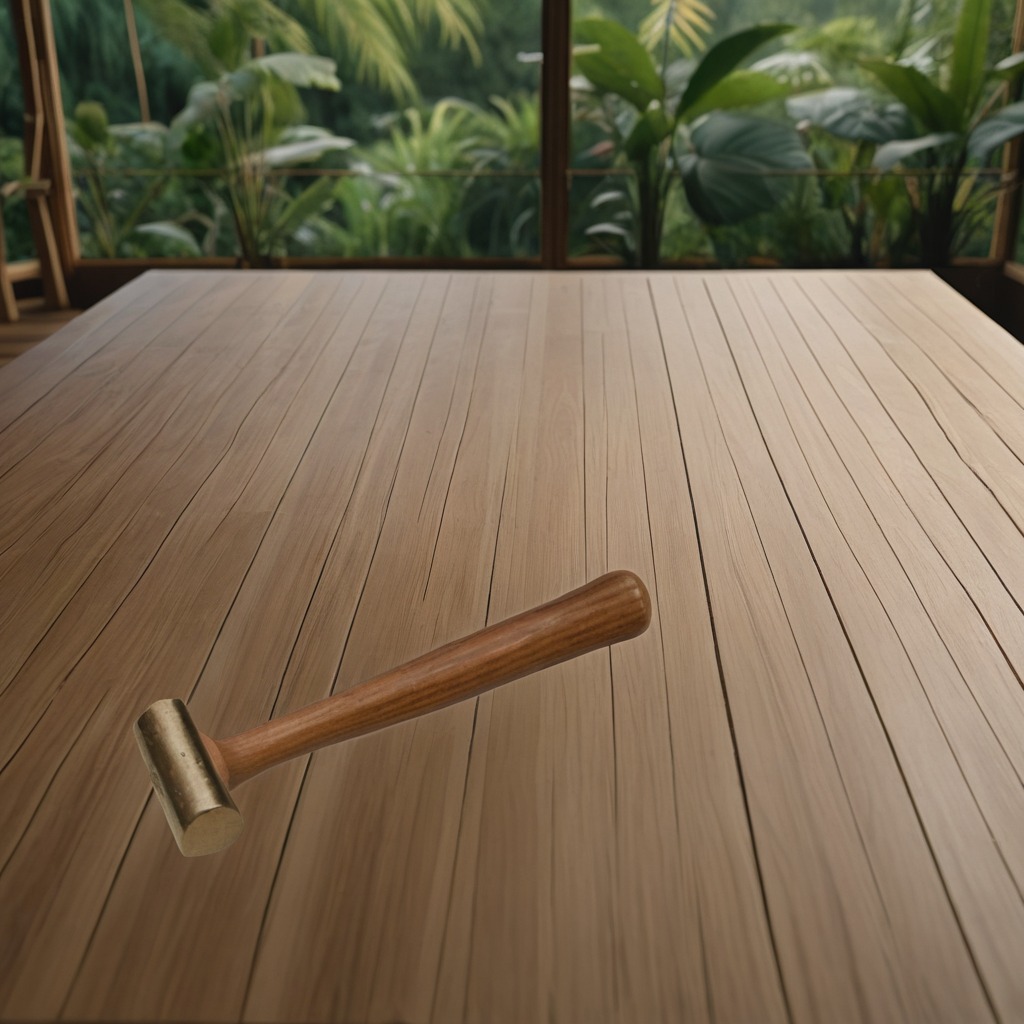
A hammer is lying on a wooden table inside a jungle field workshop tent.